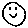
Label: smiley face